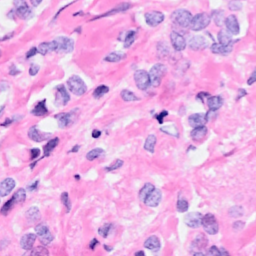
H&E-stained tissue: Breast